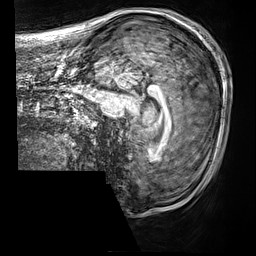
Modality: T1w
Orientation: sagittal
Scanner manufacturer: siemens
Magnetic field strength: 3 T
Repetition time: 2.5 s
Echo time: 0.00299 s